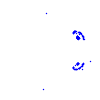
Particle: electron